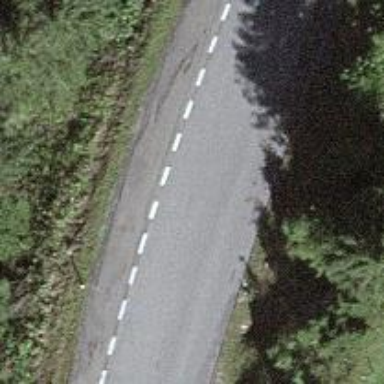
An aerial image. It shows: Passing place on the road.